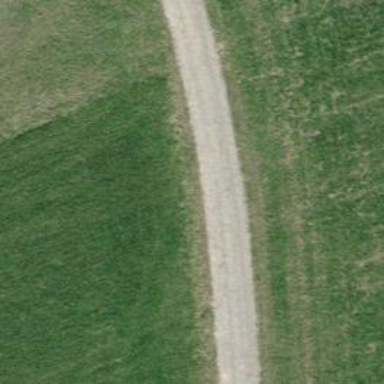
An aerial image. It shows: Compacted track with grade2 level.